Interaction volume radius: 5 \u00c5
Interaction volume height: 30 \u00c5
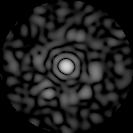
Disorder parameter: 0.8257